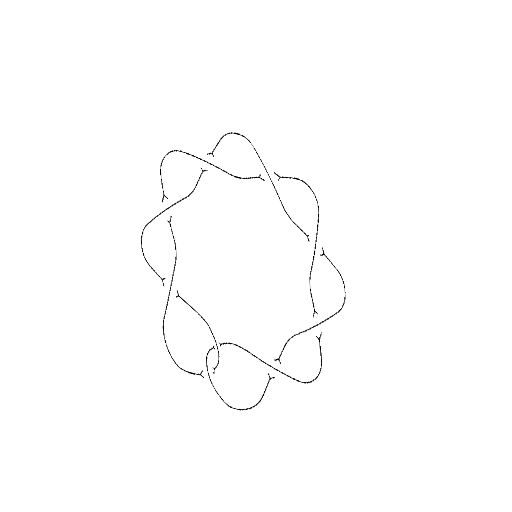
Crossing number: 9